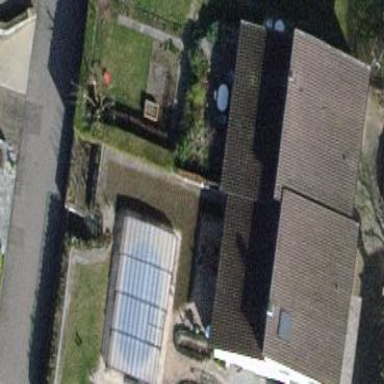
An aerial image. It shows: Semi-detached house.